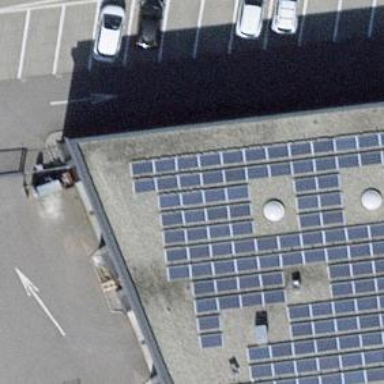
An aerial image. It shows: Solar photovoltaic panel generator on the rooftop.